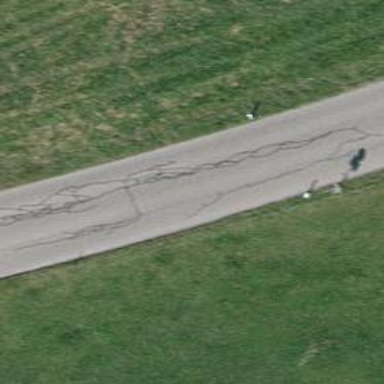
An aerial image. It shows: Tertiary road with asphalt surface and no sidewalks.